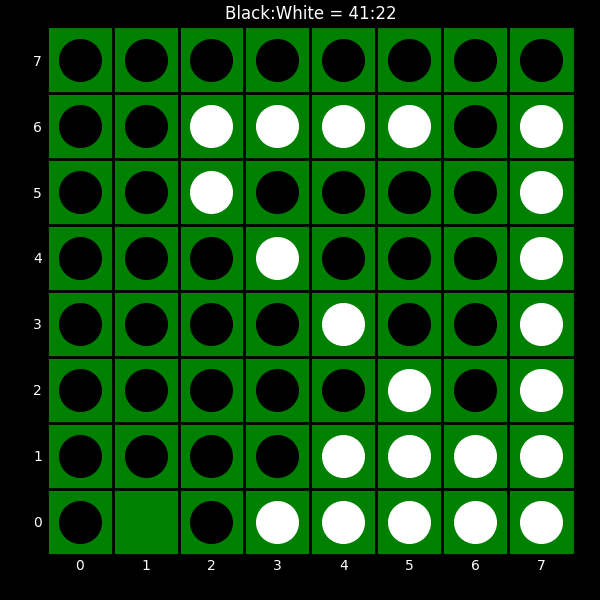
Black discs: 41
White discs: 22